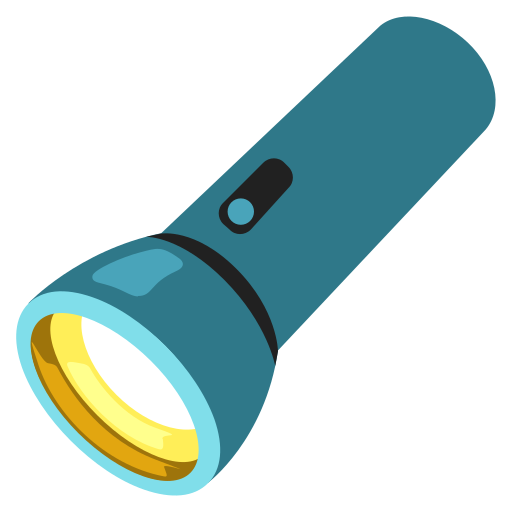
Emoji: 🔦